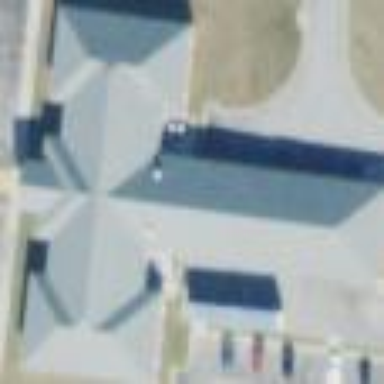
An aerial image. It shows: Police building.